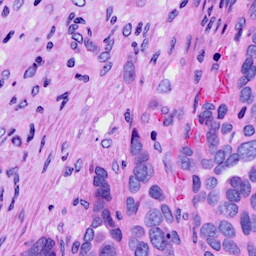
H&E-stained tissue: Ovarian